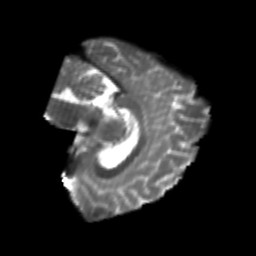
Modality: T2w
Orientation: sagittal
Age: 24
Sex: female
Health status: healthy
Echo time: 0.074 s